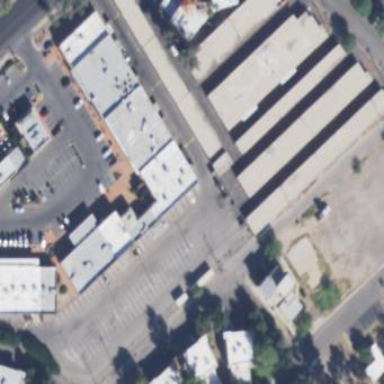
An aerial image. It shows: Storage rental shop located in building.